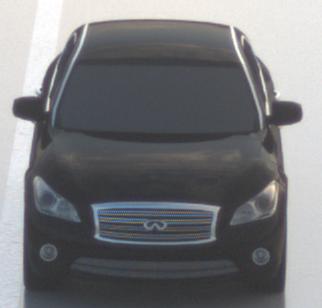
Make: Infiniti
Model: M 37
Detailed model: M (Y51)
Model produced from: 2010/10
Model produced until: 2013/11
Doors: 4
Color: black
Road condition: wet road
Daytime: sunrise or sunset
Contrast: medium contrast